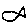
Label: fish